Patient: sex F, age 82
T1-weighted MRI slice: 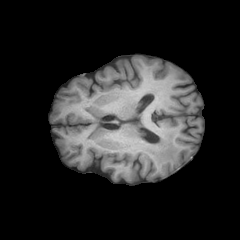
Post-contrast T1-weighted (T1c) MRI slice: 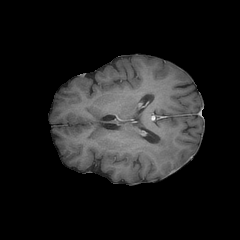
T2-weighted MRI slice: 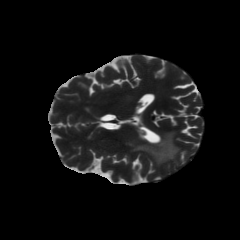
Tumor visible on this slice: yes
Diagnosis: Glioblastoma, IDH-wildtype
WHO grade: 4